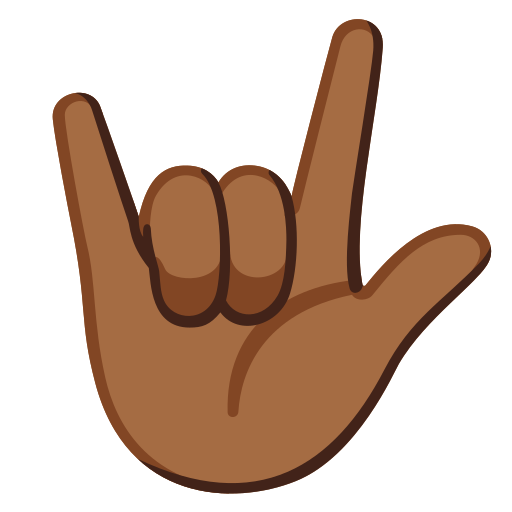
Emoji: 🤟🏾